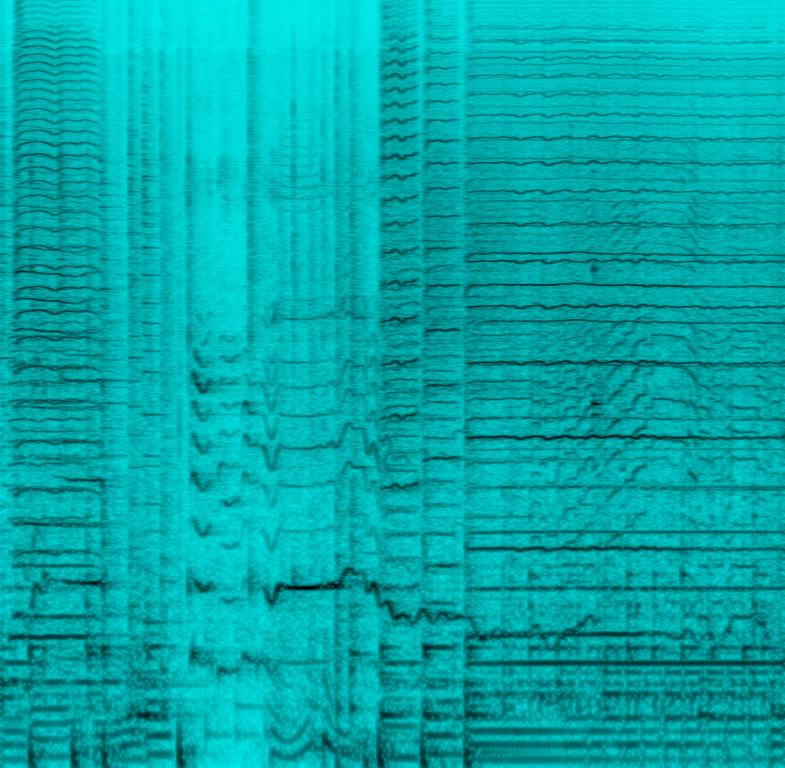
This is a live recording of the outro of a latin american salsa song. There are brass instruments like the saxophone and trumpet. There is a man who speaks in Spanish once the music stops. It was the end section or outro of a song.